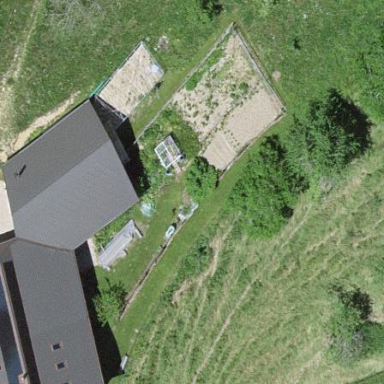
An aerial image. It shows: Farmyard in rural farm setting.